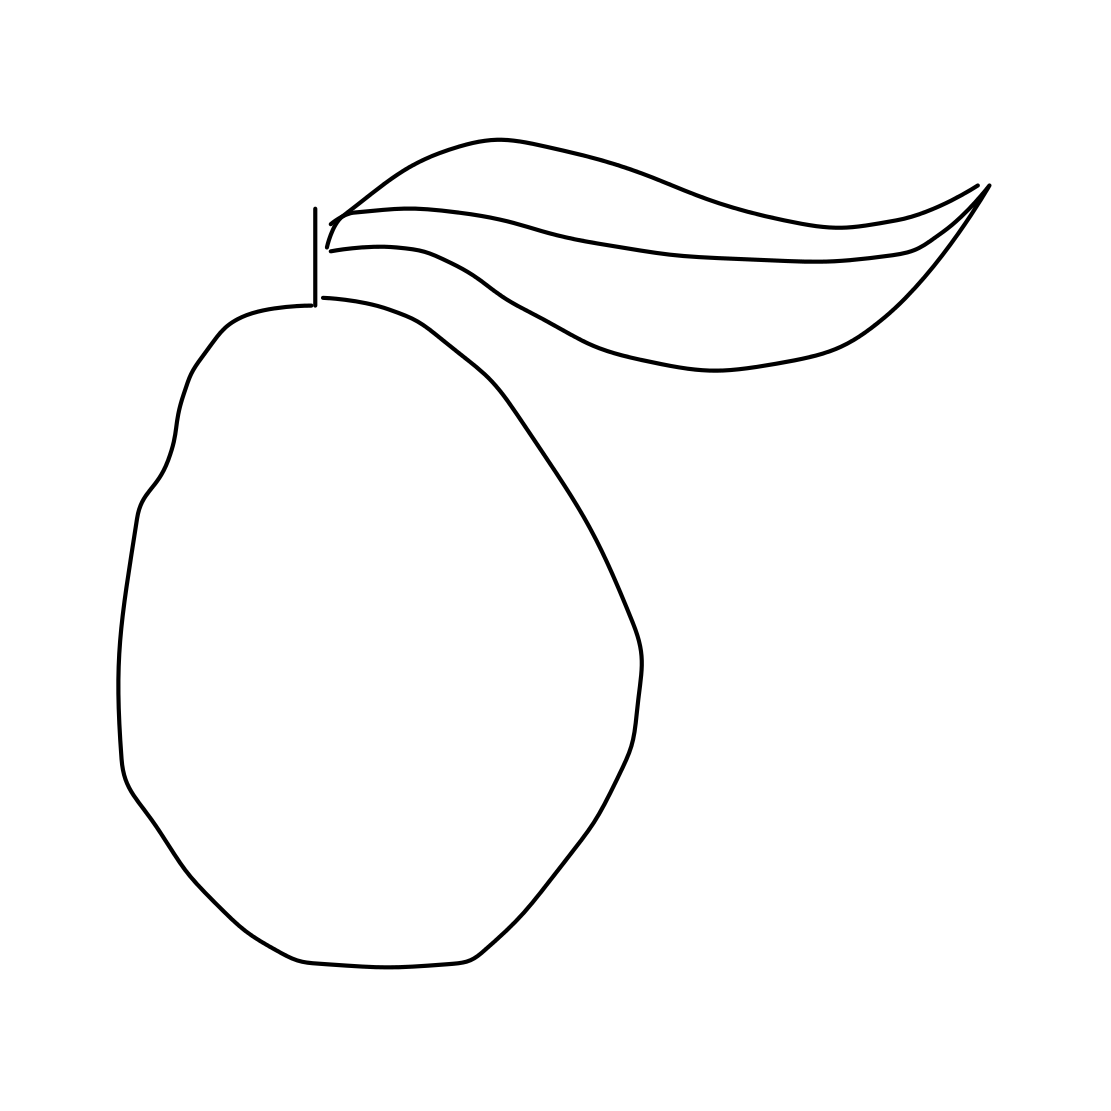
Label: pear